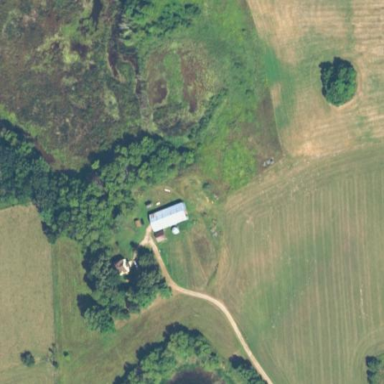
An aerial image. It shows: Farmyard area.